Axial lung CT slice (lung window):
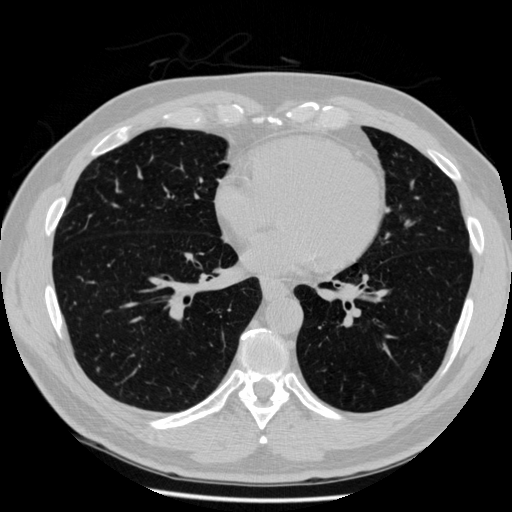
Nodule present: no